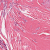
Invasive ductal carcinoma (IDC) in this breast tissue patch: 1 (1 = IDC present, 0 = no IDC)